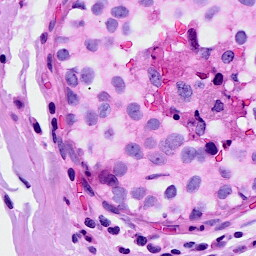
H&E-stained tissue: Breast